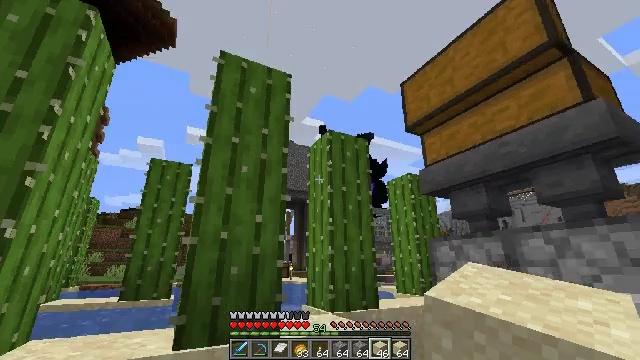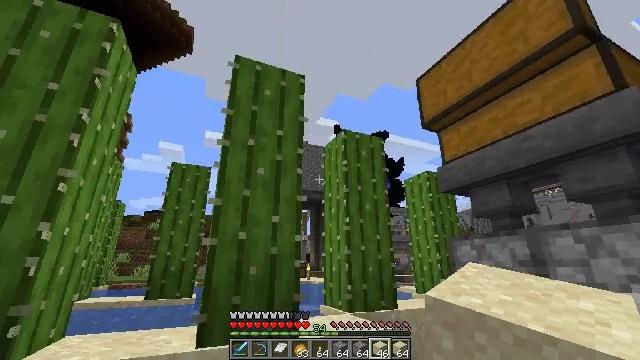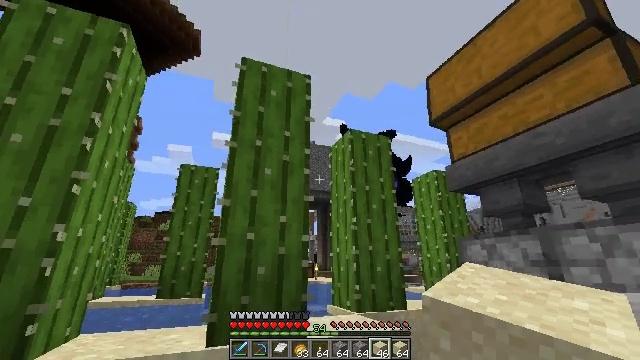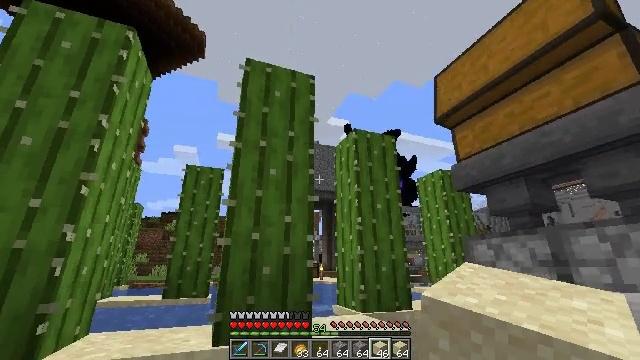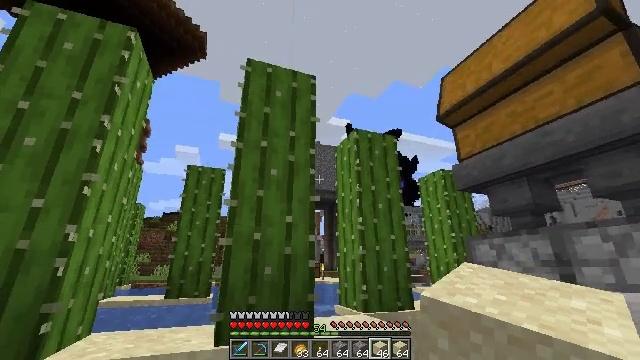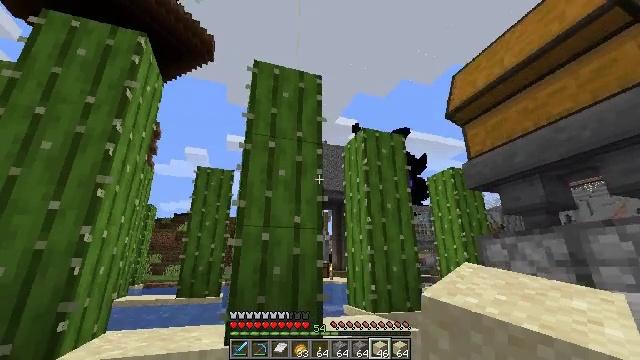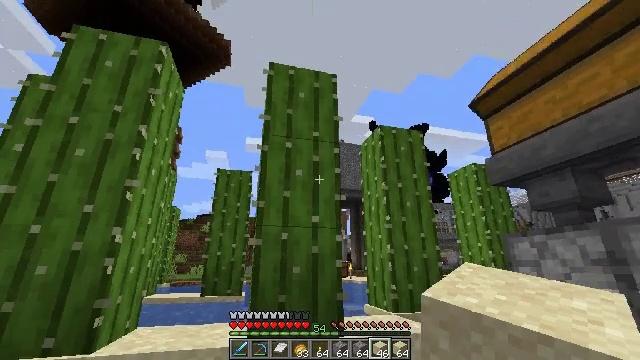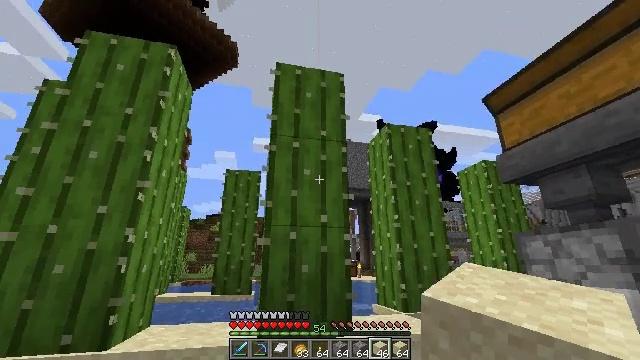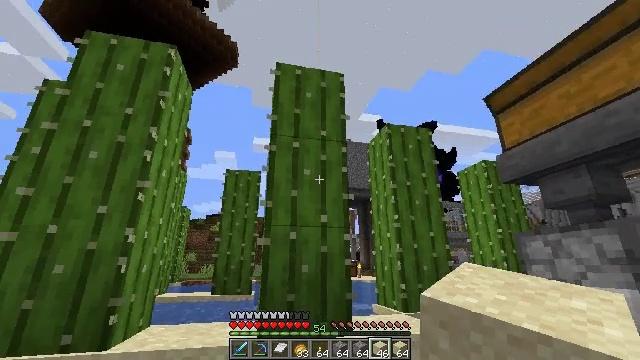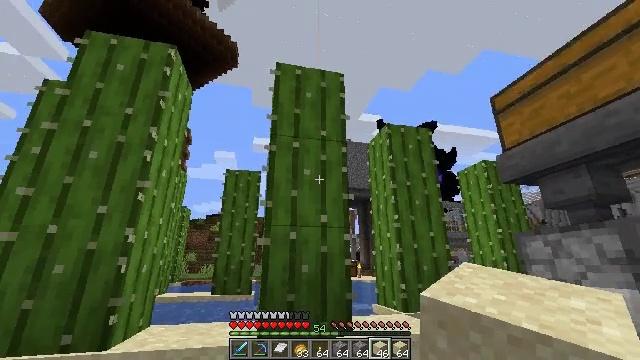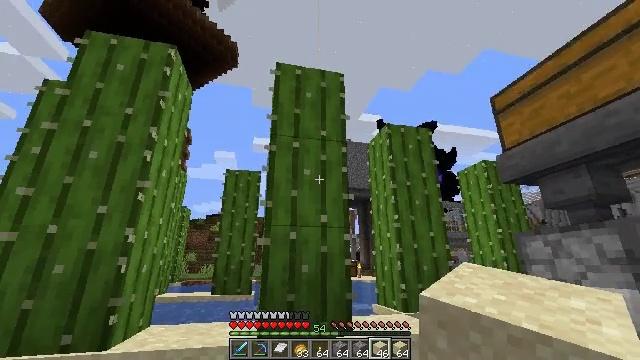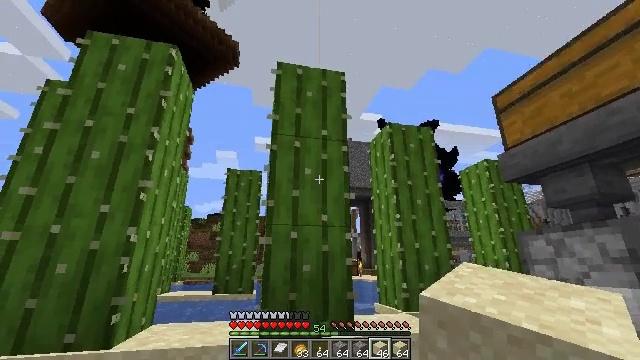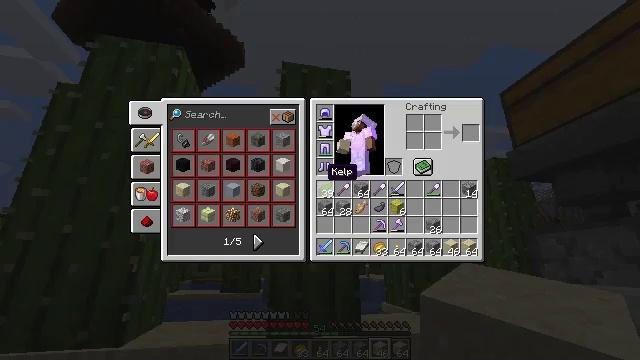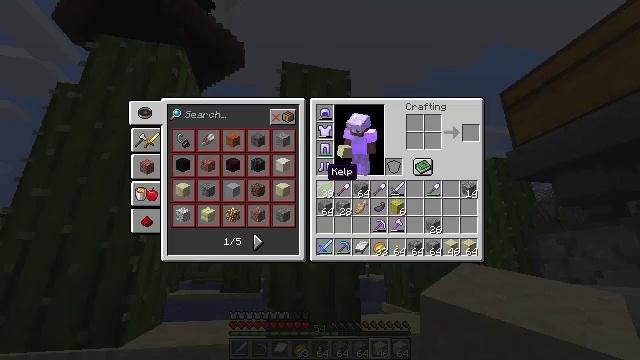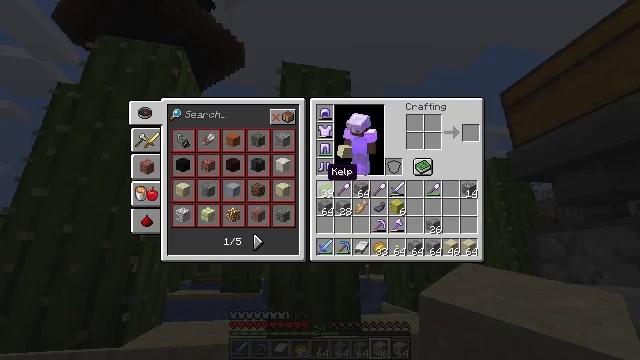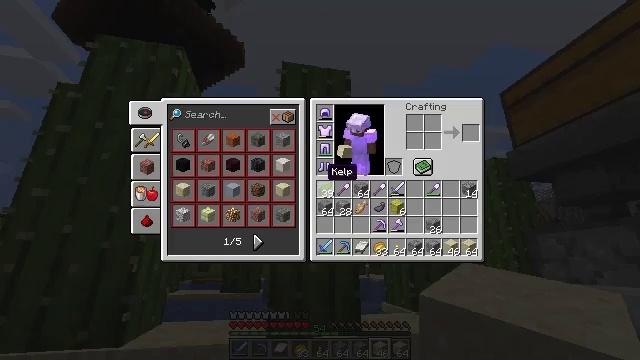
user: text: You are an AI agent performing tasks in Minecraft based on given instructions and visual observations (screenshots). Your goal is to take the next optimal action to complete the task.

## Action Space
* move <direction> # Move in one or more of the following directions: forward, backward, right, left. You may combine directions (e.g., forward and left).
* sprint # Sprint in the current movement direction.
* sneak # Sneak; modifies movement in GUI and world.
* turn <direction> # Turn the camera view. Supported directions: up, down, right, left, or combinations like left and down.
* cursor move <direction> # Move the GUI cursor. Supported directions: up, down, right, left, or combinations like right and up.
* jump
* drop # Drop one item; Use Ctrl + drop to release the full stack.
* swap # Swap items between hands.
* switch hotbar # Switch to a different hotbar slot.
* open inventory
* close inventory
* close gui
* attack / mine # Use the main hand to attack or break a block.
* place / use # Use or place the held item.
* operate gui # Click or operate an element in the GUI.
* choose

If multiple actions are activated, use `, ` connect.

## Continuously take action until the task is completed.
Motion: motion action
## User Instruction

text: Drop a cod.
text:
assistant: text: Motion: turn left
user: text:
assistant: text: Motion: turn left
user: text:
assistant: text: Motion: turn left
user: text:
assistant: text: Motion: no_op
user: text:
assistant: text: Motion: turn left
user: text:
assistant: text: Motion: turn left
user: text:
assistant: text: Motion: turn left
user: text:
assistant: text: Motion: no_op
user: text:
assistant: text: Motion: no_op
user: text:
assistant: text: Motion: no_op
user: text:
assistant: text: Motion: no_op
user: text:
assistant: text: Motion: turn left, close inventory
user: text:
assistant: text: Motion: close inventory
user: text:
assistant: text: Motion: open gui
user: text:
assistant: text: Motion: no_op
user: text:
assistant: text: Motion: no_op
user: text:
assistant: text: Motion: no_op
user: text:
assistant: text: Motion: no_op
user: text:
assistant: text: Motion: close gui
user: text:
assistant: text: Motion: no_op
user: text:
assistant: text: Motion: turn left
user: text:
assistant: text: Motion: turn left and down
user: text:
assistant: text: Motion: turn left and down
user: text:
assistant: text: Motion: turn left and down
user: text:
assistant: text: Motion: move forward, turn left and down
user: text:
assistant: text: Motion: move forward, turn left and down
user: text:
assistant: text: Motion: move forward
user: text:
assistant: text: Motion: move forward, turn left
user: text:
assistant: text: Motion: move forward, turn left
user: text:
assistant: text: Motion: move forward, turn left and down